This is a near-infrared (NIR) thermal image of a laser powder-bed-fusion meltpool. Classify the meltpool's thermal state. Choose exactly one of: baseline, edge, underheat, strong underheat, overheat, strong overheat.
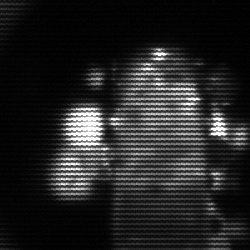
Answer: strong underheat